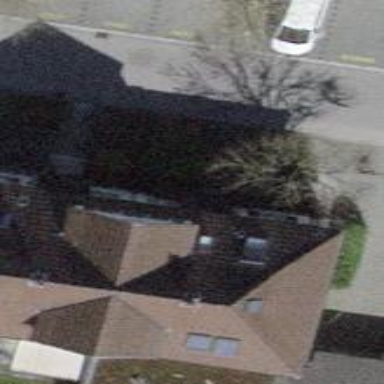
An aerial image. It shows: Semi-detached house.